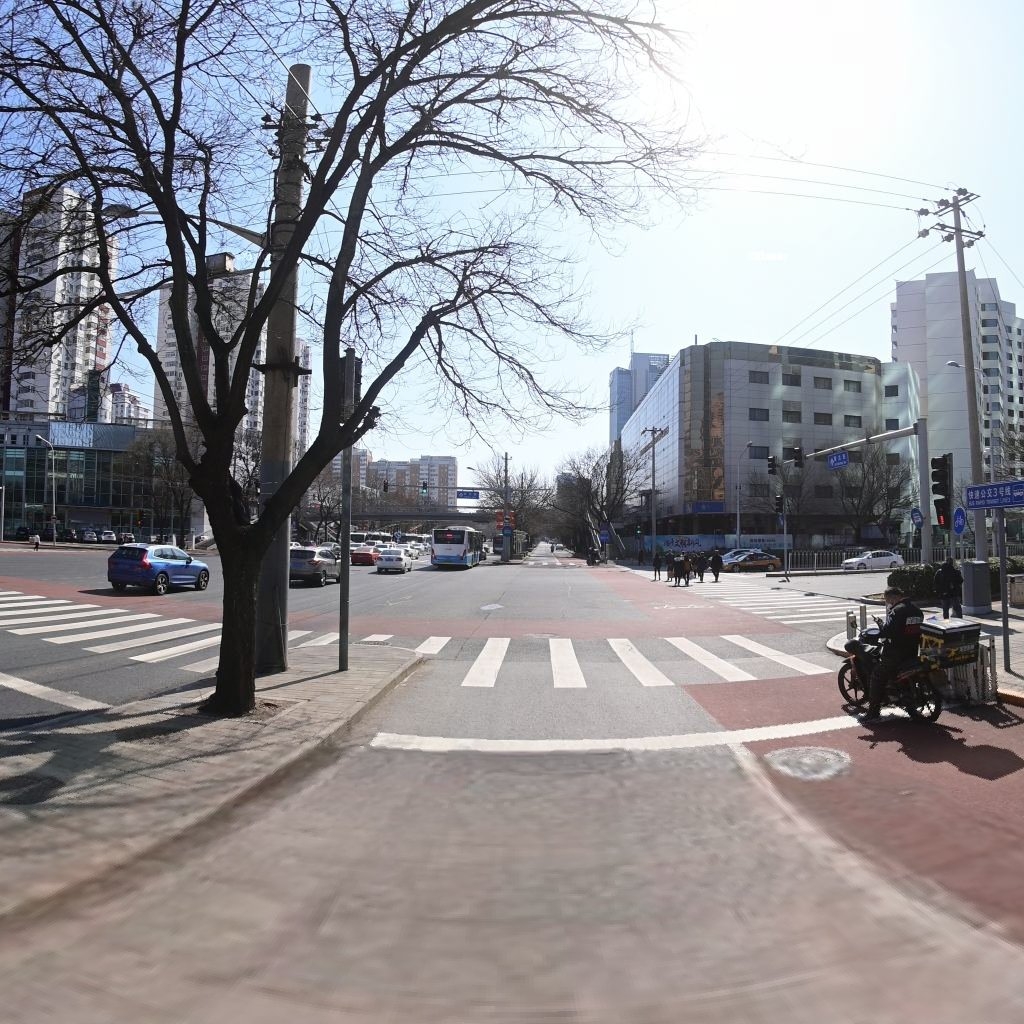
Region: Chaoyang
Road damage annotations: longitudinal crack, manhole cover, manhole cover, manhole cover, manhole cover